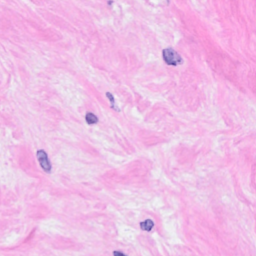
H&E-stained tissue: Breast